Question: First, <URL> I've constructed.
As for what the "menu" and "menu-item" are in <URL> shown in the fiddle -- , , and are menus, while the ones that drop-down/slide-out when you click on the menus are menu-items.

I am using 'position: absolute;' on the menu-items ('.collapse'), and 'position: relative;' on the menus.
(<URL>:
'''
/* Menu: <li class="float-left top-menu">... */
.top-menu {
position: relative;
}
/* Menu-Item: <div id="channels-menu-item-container" class="collapse">... */
.collapse {
position: absolute;
width: 570px;
z-index: 1000;
padding: 0;
margin: 0;
color: #222;
background-color: #fff;
-webkit-box-shadow: 0 5px 5px rgba(0, 0, 0, 0.2), 0 10px 20px rgba(0, 0, 0, 0.12);
-moz-box-shadow: 0 5px 5px rgba(0, 0, 0, 0.2), 0 10px 20px rgba(0, 0, 0, 0.12);
box-shadow: 0 5px 5px rgba(0, 0, 0, 0.2), 0 10px 20px rgba(0, 0, 0, 0.12);
overflow: hidden;
}
'''
Is it possible to achieve the same functionality using 'position: relative;' on the "menu-item" ('.collapse') as well?
---
Before you submit an answer with a fiddle, please do make sure that the menus in both fiddles (yours and mine) are functioning the same (so as to confirm that no menu-items are misplaced due to change in positioning).
You may add extra bits of HTML and CSS, of course.
---
And yes, I tried for hours in vain, and wanted to see if it's at all possible.
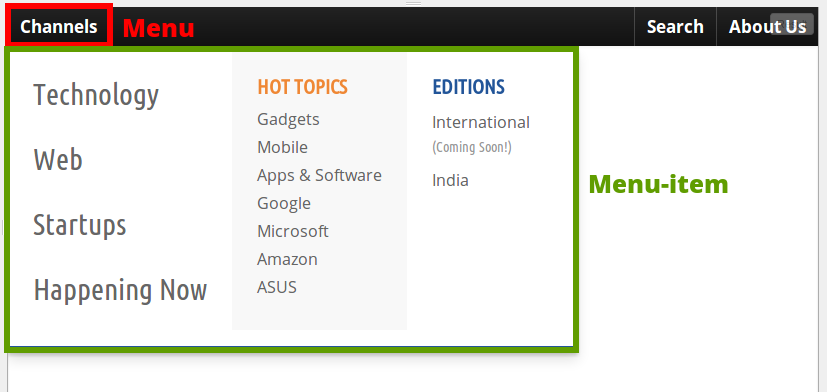
Answer: How about something like this:
- '.collapse'- 'inline-block'- 'white-space''nowrap'
Html:
'''
<div class="in collapse" id="channels-menu-item-container" style="height: auto;">
<div id="channels-menu-item-wrapper">
<ul class="channel-column" id="nav-channels">
<!-- ... -->
</ul>
<ul class="channel-column" id="nav-topics">
<!-- ... -->
</ul>
<ul class="channel-column" id="nav-editions">
<!-- ... -->
</ul>
<div class="aahans"></div>
<div class="clearfix"></div>
</div>
</div>
'''
Css:
'''
.collapse {
position: absolute;
min-width:200px; /*for the seach box*/
/* ... */
}
#channels-menu-item-wrapper {
border-bottom: 4px solid #259;
white-space:nowrap;
}
.channel-column {display:inline-block; vertical-align:top;}
'''
You may also want to reset the 'white-space' value in each '.channel-column'.
Result: <URL>